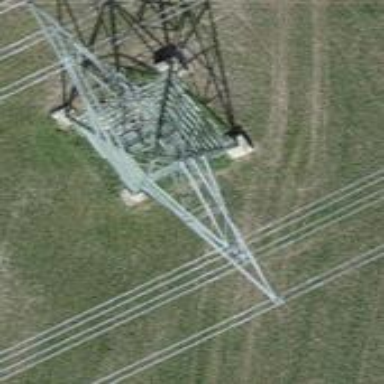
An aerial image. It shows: Towering power structure.